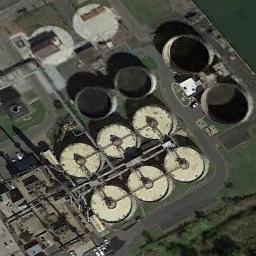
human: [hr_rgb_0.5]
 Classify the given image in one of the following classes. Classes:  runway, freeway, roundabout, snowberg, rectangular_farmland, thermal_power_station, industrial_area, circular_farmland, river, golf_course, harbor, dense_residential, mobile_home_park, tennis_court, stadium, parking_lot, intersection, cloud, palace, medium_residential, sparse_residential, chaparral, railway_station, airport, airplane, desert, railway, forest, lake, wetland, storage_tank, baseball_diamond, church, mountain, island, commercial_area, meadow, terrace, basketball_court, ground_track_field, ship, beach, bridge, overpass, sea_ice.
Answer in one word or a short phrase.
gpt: storage_tank